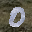
Label: 0